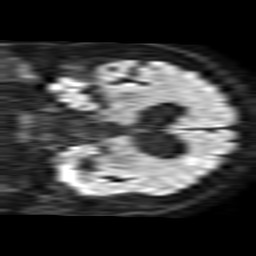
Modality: TRACE
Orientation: coronal
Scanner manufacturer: philips
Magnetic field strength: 1.5 T
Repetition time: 3.393 s
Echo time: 0.06922 s